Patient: sex F, age 69
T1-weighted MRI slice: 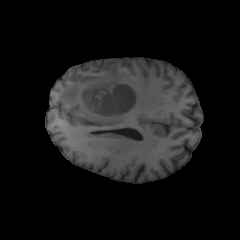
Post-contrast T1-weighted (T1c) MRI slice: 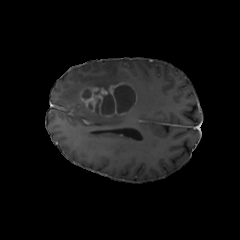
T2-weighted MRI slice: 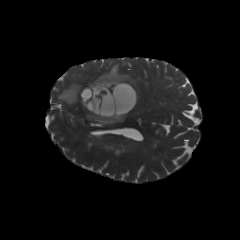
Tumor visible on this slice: yes
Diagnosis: Glioblastoma, IDH-wildtype
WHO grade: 4